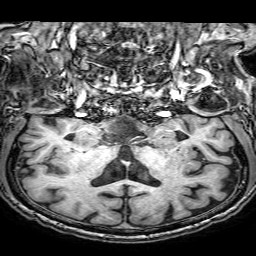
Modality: T1w
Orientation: sagittal
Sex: male
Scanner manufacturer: philips
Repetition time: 0.008185 s
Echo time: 0.00378 s